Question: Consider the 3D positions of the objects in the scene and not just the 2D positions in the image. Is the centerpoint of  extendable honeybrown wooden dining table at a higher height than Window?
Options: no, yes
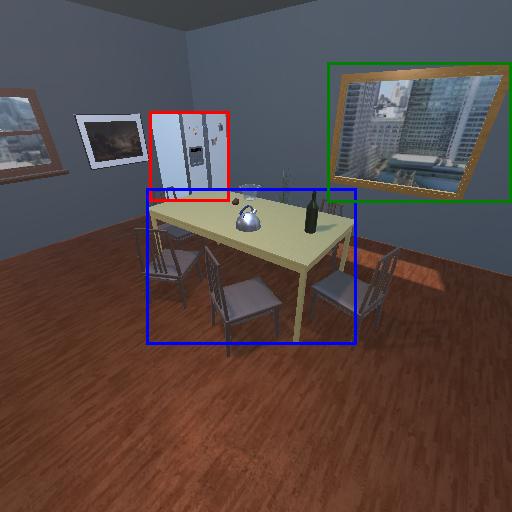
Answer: no